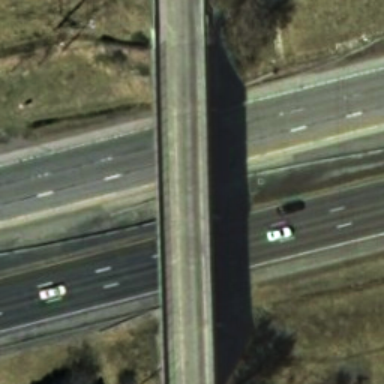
An overpass with a road go across another two roads diagonally .